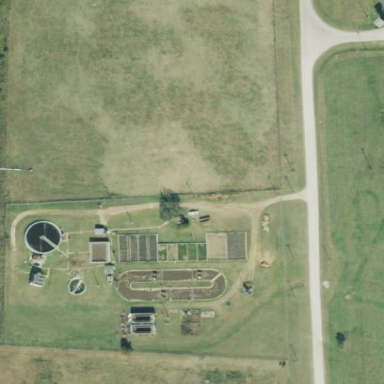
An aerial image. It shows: Wastewater plant surrounded by fence.